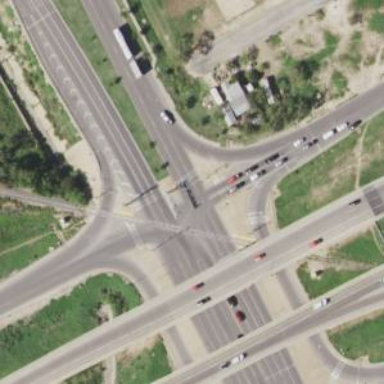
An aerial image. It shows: Secondary link road.